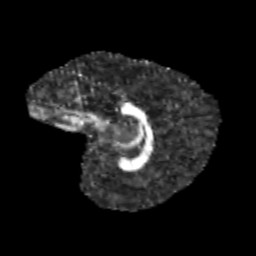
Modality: FA
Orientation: sagittal
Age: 9
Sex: female
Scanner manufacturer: siemens
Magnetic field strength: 3 T
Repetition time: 3.8 s
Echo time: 0.07 s